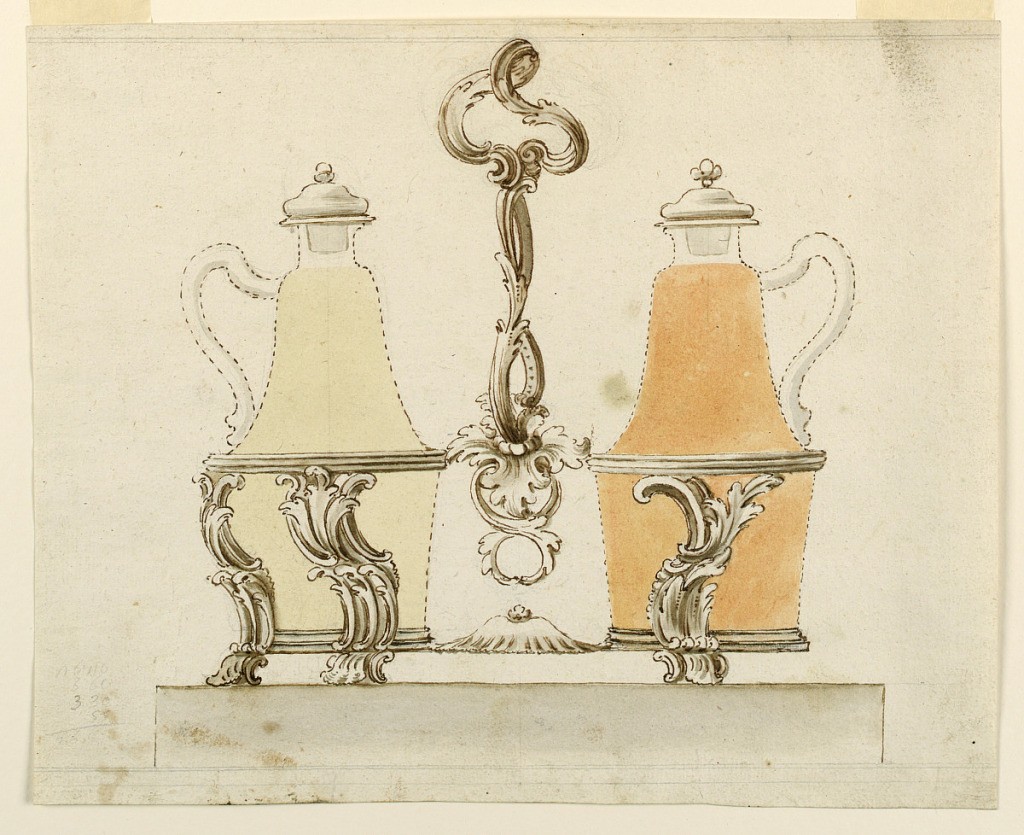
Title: Project for a Cruet Frame
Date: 1750–75
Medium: Graphite, pen, brush, sepia, yellow and red-brown water colors
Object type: Drawing
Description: Standing as upon a base.  The outlines of the glass bottles in broken lines. Left below accounting in graphite.